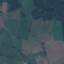
Land use / land cover class: Pasture